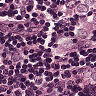
Metastatic tissue present: yes